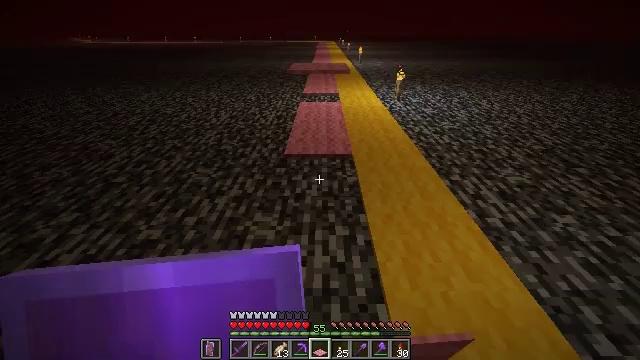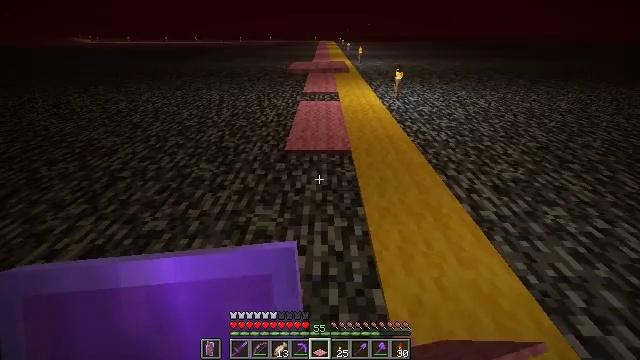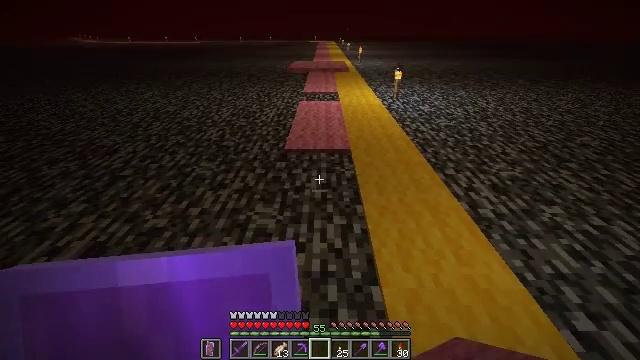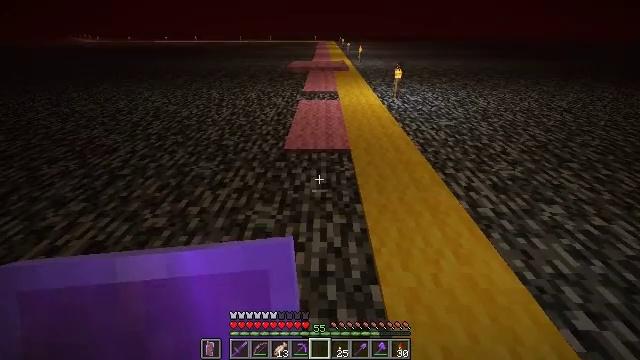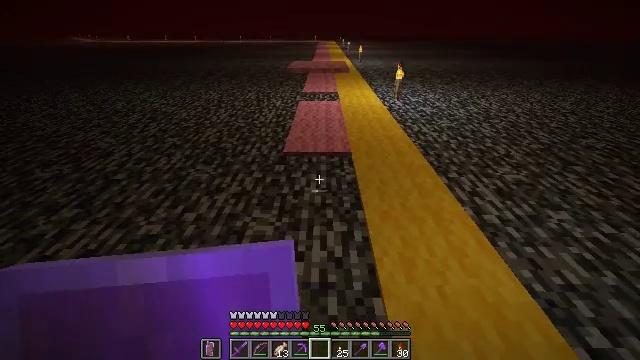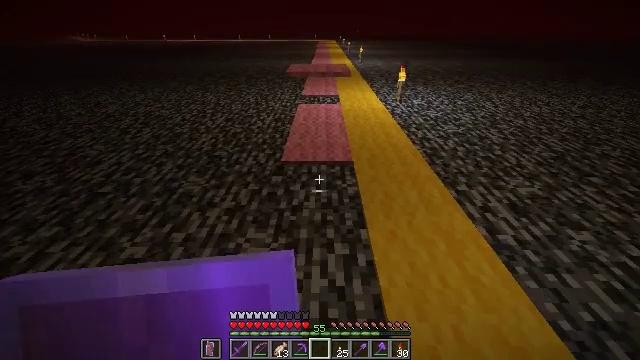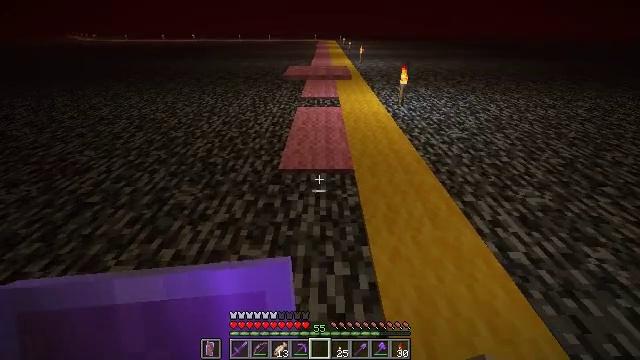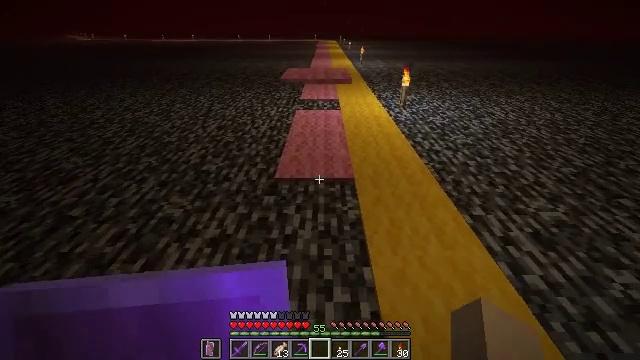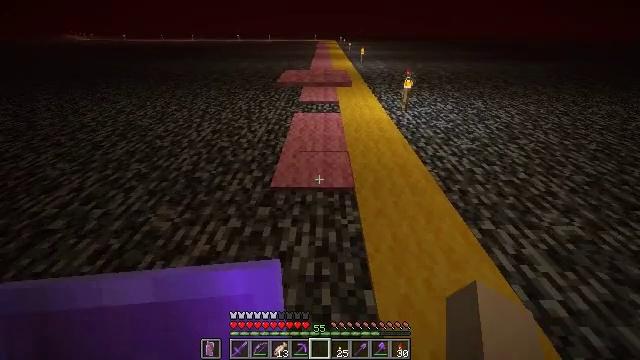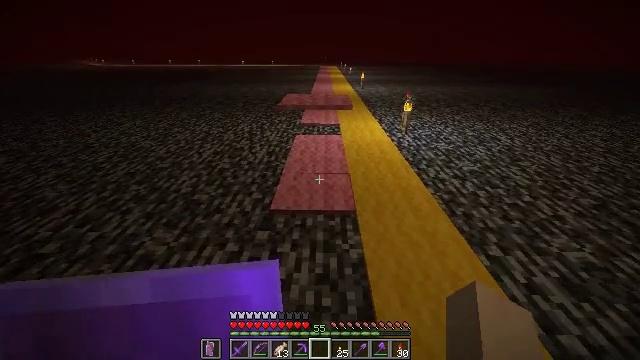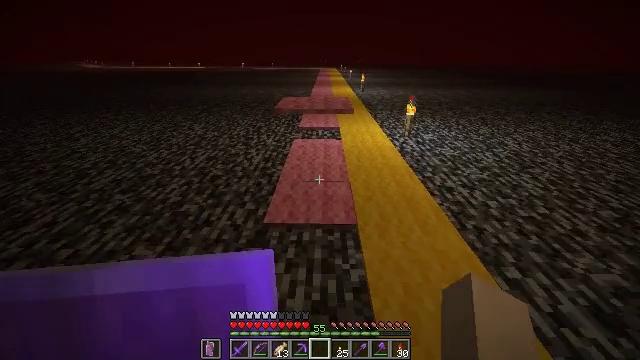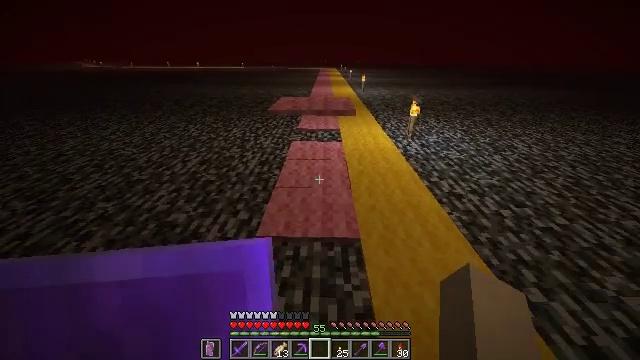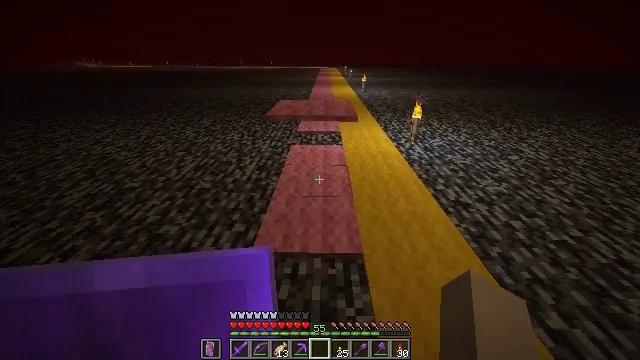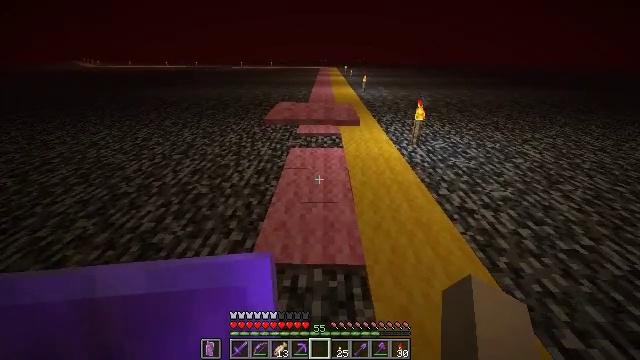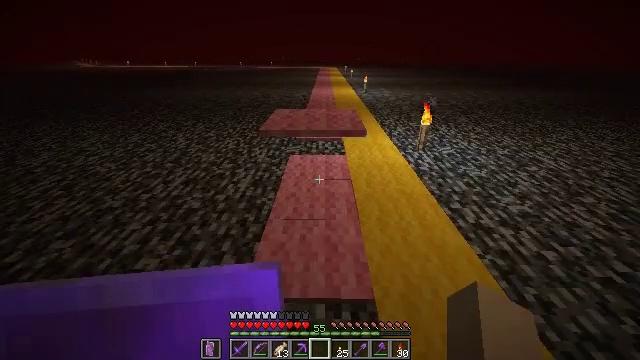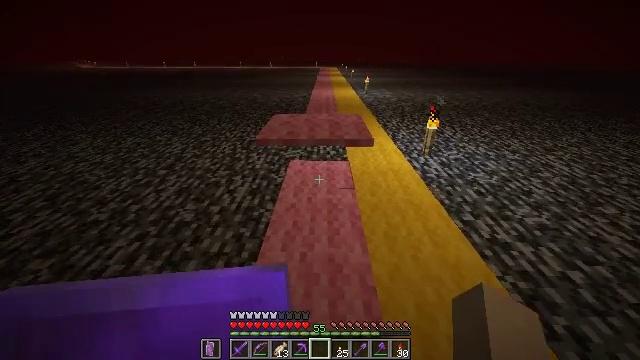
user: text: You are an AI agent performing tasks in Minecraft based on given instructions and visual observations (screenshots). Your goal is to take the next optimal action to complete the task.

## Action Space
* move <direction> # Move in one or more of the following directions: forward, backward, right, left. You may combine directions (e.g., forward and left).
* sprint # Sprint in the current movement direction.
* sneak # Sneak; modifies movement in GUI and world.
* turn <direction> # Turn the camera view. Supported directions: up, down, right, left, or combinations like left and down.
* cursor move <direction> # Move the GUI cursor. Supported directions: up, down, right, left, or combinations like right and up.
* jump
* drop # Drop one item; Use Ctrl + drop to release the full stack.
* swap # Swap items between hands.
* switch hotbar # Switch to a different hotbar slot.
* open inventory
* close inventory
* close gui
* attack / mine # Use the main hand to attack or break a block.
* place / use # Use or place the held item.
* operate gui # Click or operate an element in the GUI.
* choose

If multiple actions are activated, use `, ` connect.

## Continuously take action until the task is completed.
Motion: motion action
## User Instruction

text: mine block pink carpet
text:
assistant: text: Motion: no_op
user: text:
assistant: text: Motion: no_op
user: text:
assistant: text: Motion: move forward
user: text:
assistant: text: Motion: move forward
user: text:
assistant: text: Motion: move forward
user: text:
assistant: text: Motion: move forward
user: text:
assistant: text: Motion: move forward
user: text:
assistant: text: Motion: move forward
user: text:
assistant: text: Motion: move forward, turn up
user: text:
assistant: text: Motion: move forward
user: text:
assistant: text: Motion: move forward
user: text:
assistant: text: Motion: move forward
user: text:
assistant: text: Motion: move forward
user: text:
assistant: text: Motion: move forward
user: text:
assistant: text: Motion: move forward
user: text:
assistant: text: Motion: move forward
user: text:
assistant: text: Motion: move forward
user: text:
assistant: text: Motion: move forward
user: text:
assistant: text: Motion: move forward
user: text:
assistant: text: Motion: move forward, attack / mine
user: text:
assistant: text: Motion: move forward, attack / mine
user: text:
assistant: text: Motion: move forward, attack / mine
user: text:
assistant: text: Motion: move forward, attack / mine
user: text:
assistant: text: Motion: move forward, turn down, attack / mine
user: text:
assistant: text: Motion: move forward, turn down, attack / mine
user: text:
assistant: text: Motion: move forward, turn down, attack / mine
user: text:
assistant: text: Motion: attack / mine